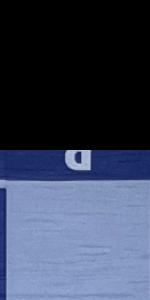
Label: Empty